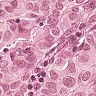
Metastatic tissue present: yes